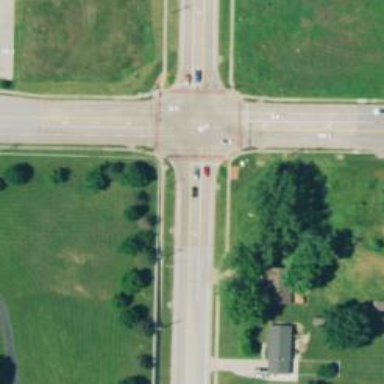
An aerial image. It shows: Crossing on the road.